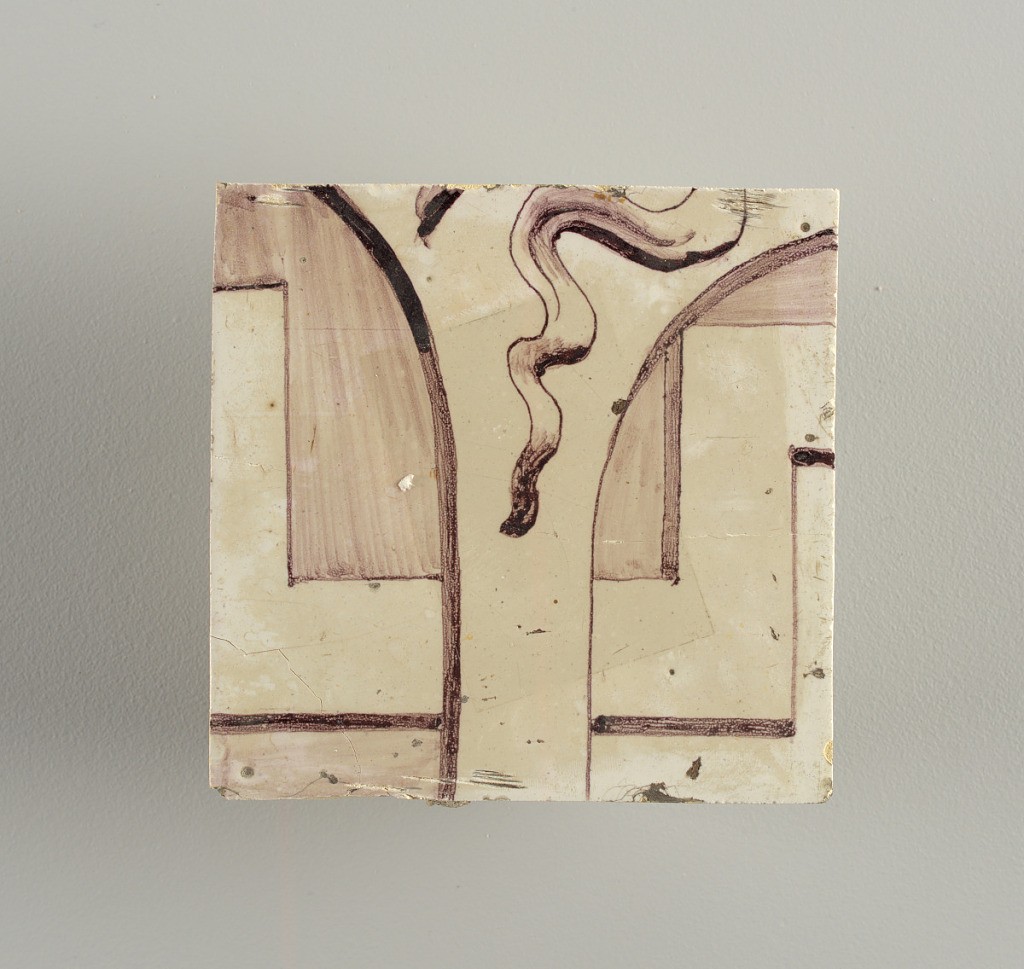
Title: Wall facing
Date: ca. 1725
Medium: tin-glazed earthenware, underglaze
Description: Running design for a frieze or a dado, composed of scrolls of foliage and strapwork, and four repeating motifs--a seated woman in a small upright oval medallion, a putto seated on a rocailled base, and strapwork in axial pattern.  The various panels, A to F, show various repeats of the same design, all being five tiles high and a varying number of tiles wide.